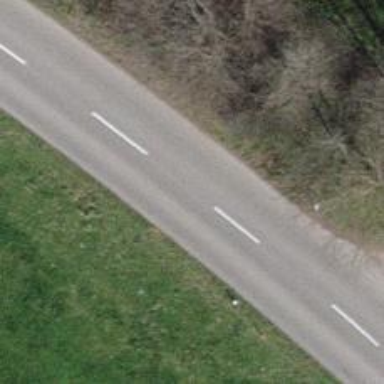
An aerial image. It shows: Tertiary road with asphalt surface.